Current action and preconditions to check: trajectory_clear

Your task: For each precondition in the list above, predict whether it will hold at this action.

Consider the current scene as observed from the mobile robot's camera, and analyze the predicted future states of all dynamic agents (e.g., people, animals, vehicles, or any moving entities) within the NEXT SECOND.

IMPORTANT: Only answer "very likely" if you are absolutely certain—based on strong, clear evidence—that a dynamic agent will violate the precondition in the predicted future state. Do NOT answer "very likely" for unlikely, ambiguous, or low-probability risks.

Ask yourself for each precondition: Is there a high probability, with clear and convincing evidence, that the predicted future states of any dynamic agent will interfere with the predicted future state of the currently executing action within the NEXT SECOND, causing that precondition to fail?

Assess the risk level based on these predictions. Use "likely" or "very likely" if motions create a clear risk of interference.

Use "neutral" or "improbable" if agents are nearby but their predicted paths are clearly diverging or non-conflicting.

Failure Risk Categories: "very improbable", "improbable", "neutral", "likely", "very likely"

Answer Format: Output ONLY the probability_of_failure value from these categories: "very improbable", "improbable", "neutral", "likely", "very likely"

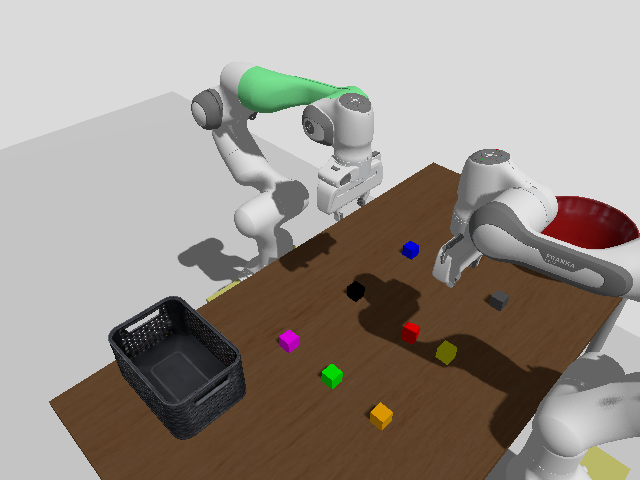

Answer: very improbable